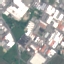
Land use / land cover class: Industrial